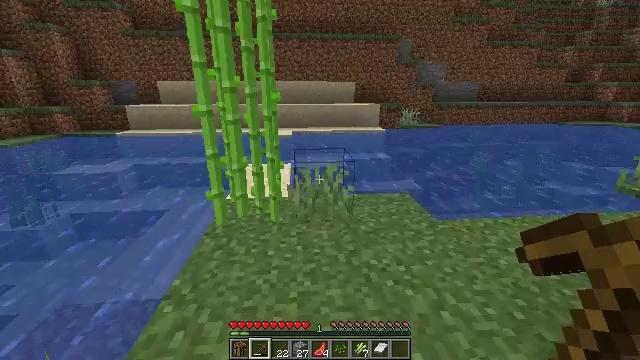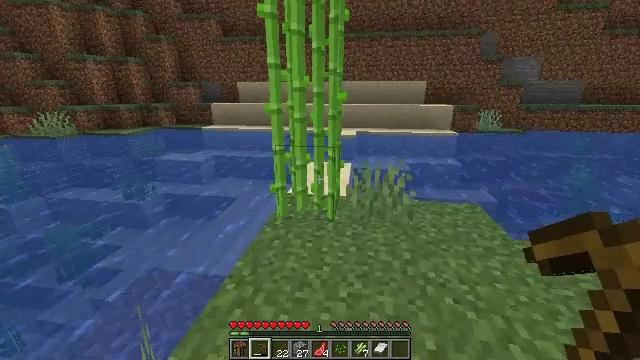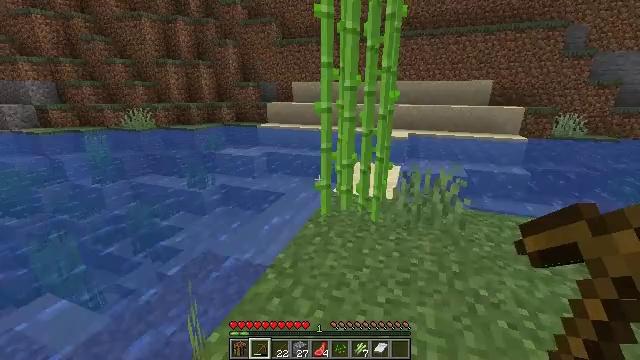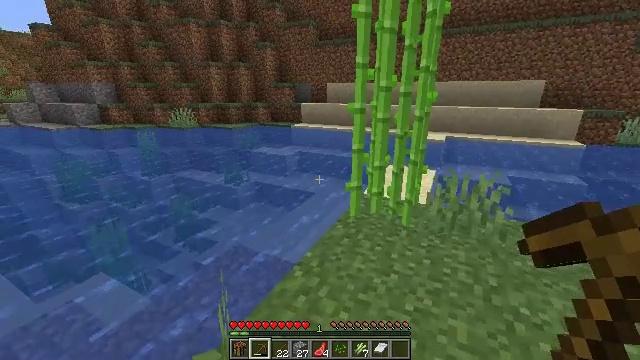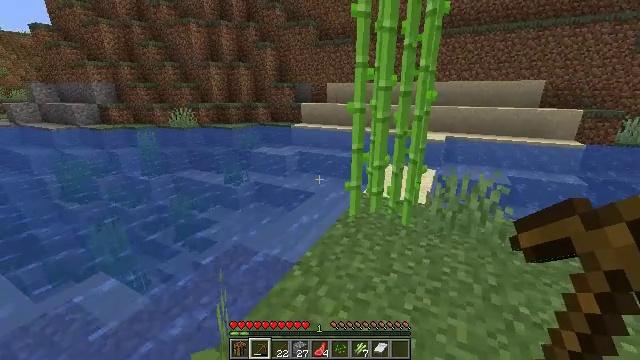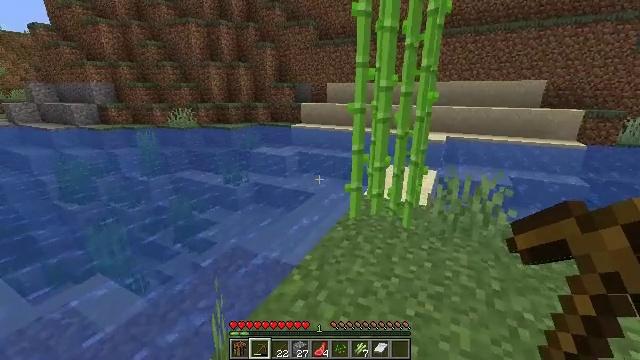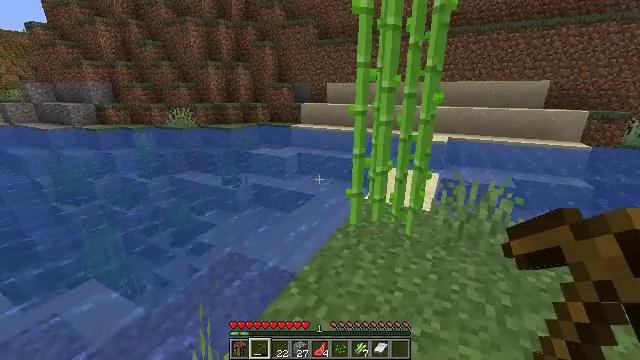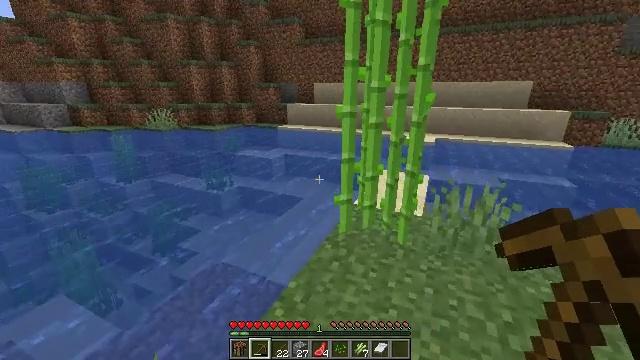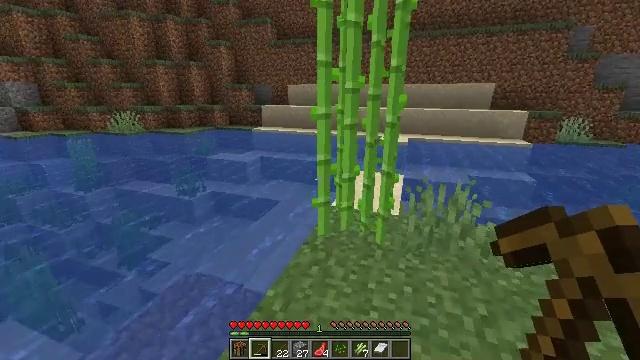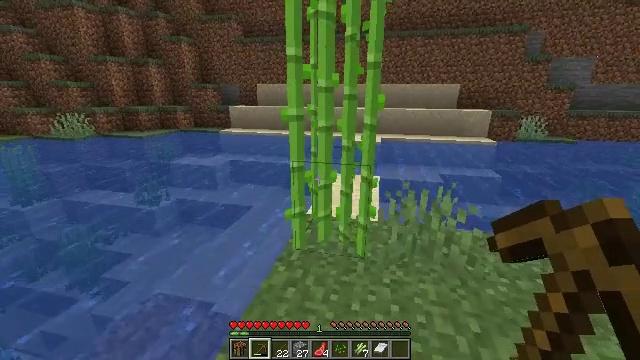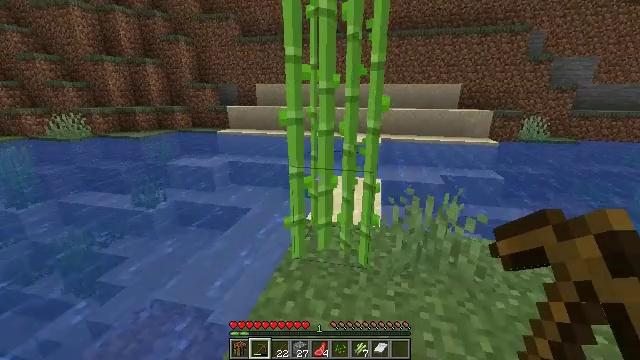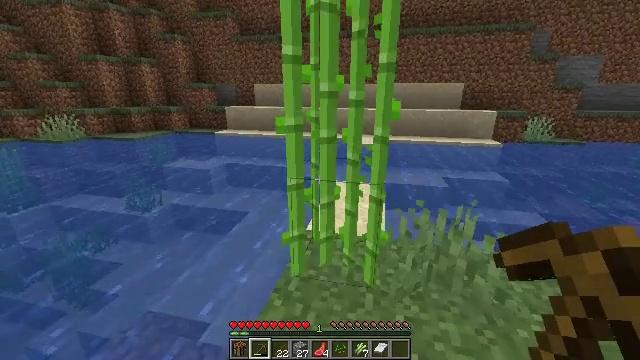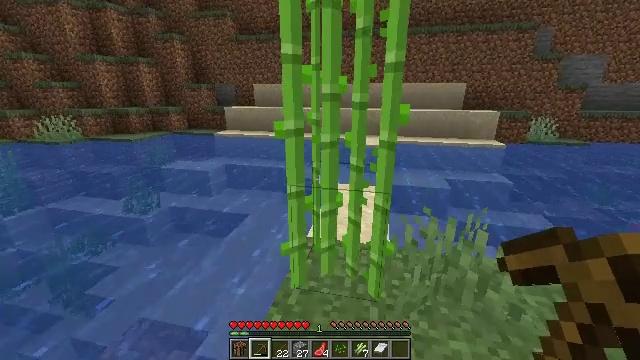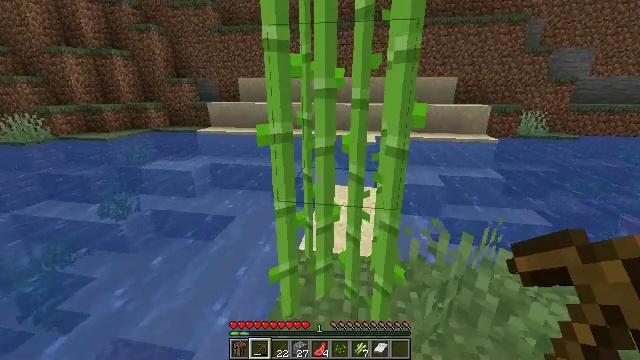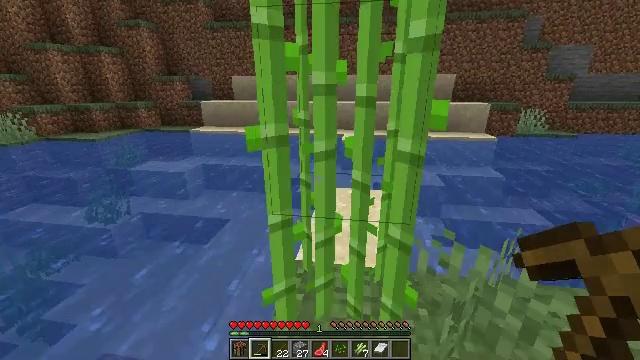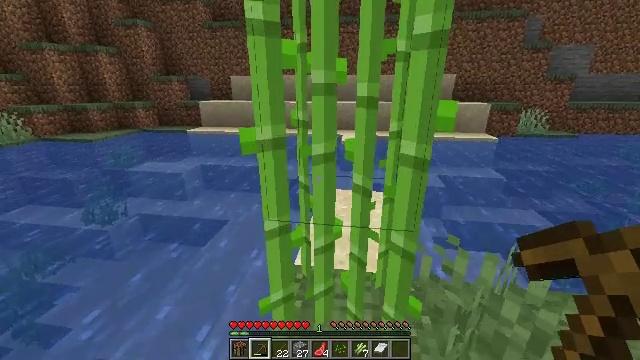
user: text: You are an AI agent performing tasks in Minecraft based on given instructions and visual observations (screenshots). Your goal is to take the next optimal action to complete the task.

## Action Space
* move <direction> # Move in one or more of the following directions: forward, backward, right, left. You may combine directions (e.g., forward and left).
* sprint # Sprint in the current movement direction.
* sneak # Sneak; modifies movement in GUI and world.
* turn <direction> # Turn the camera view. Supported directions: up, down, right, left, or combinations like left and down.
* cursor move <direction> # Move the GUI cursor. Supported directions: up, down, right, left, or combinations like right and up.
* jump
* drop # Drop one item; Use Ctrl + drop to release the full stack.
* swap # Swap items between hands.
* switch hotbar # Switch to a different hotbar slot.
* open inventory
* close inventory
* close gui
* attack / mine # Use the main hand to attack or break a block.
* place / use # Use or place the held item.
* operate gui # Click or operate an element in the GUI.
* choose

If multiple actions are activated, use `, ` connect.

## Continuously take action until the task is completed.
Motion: motion action
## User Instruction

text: Mine the sugar cane near rivers.
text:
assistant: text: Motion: turn left
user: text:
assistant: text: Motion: turn left
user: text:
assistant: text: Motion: turn left
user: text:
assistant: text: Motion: no_op
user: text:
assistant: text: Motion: move forward
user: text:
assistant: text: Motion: move forward
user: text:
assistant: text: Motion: move forward, turn right
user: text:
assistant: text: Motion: move forward, turn right
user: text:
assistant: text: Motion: move forward, turn right
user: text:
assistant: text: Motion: move forward
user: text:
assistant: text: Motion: move forward
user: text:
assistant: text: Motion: move forward
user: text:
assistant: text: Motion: move forward, turn right and down
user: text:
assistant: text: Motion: move forward
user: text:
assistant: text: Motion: no_op
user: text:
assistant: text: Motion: no_op
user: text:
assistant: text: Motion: attack / mine
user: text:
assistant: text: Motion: attack / mine
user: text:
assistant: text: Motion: attack / mine
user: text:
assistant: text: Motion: no_op
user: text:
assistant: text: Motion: no_op
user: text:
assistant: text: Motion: no_op
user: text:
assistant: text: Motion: no_op